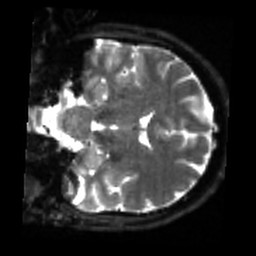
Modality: sbref
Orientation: coronal
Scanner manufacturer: siemens
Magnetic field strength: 3 T
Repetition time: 4 s
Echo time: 0.0594 s